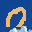
Label: 0